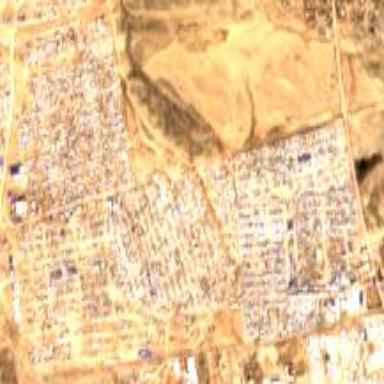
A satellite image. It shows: Refugee site serving as shelter with tents for the camp site.